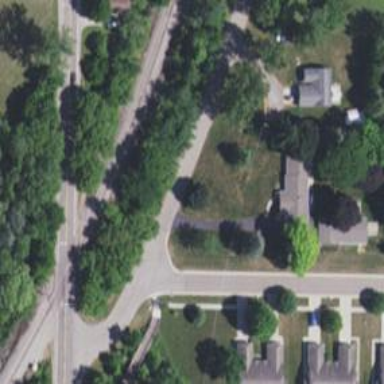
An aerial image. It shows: Driveway leading to service road.